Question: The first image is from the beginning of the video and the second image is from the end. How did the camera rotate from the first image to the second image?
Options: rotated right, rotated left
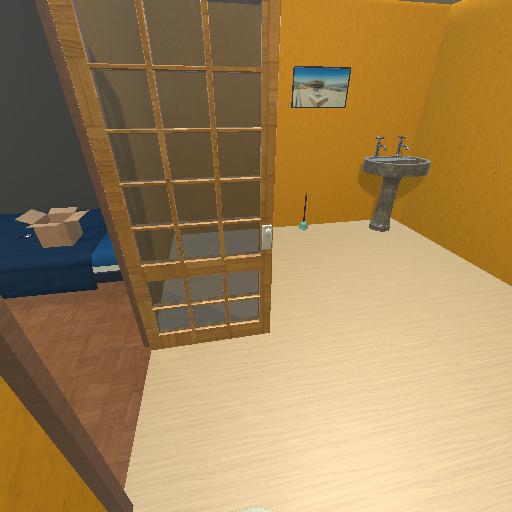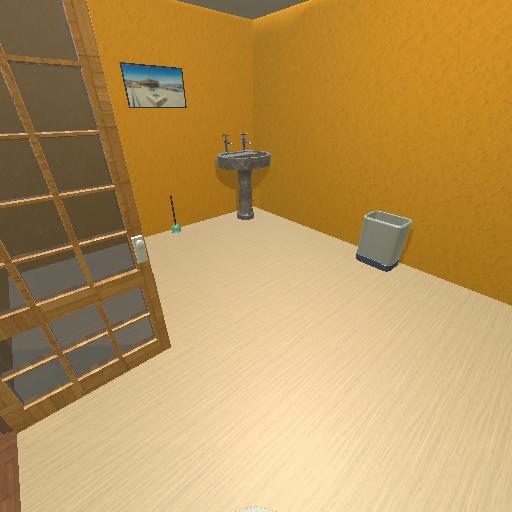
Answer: rotated right